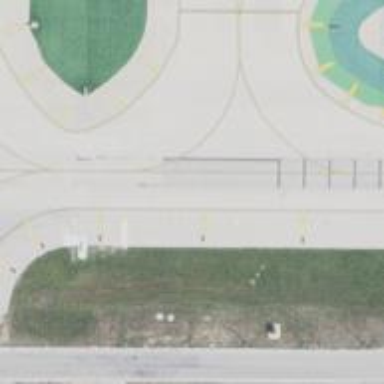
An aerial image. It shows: Image of taxiway at airport.